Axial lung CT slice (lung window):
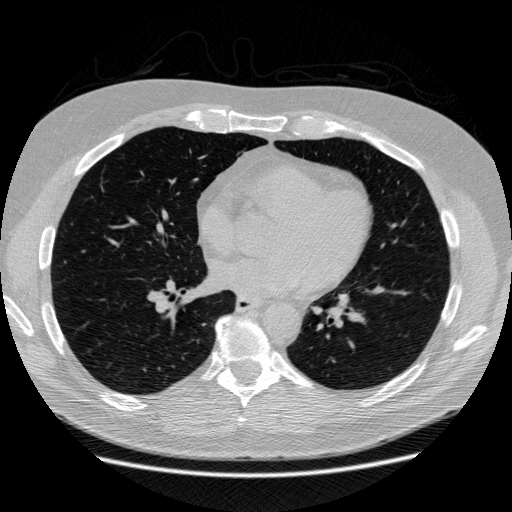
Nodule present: no